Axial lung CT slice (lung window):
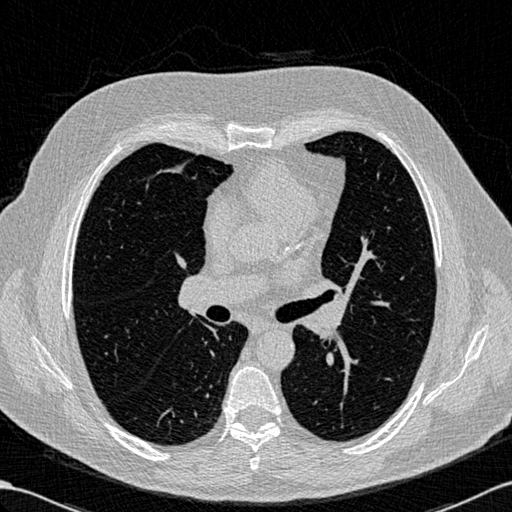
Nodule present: no